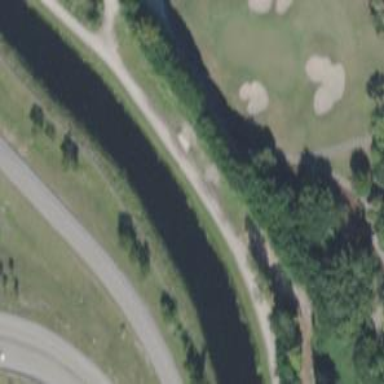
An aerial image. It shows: Service road used as golf cart path.